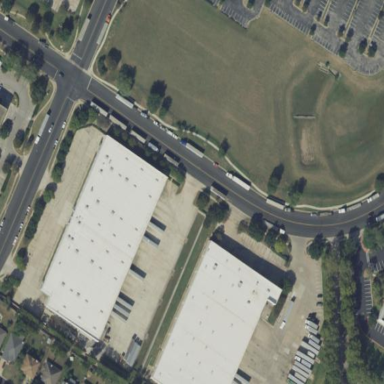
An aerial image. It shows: Commercial building.